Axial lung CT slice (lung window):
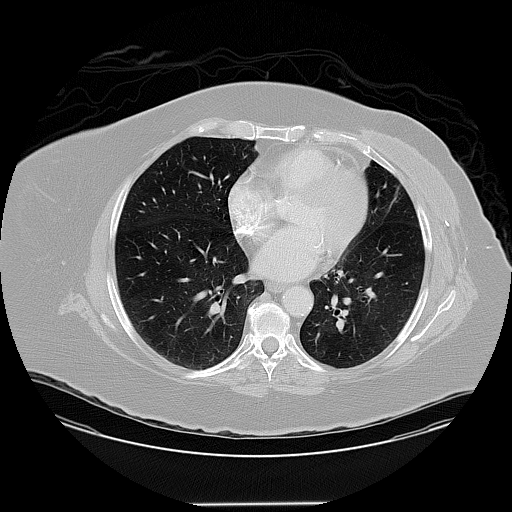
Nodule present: no